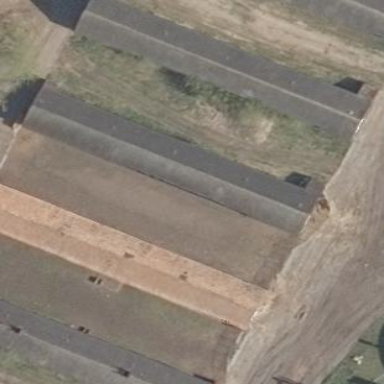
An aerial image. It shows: Gabled farm auxiliary building with the roof oriented along its structure.